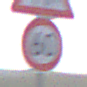
Verkehrszeichen: Geschwindigkeit60
Zusatzzeichen oben: KinderRechts
Umgebung: Outdoor, Nature
Tageszeit: SunriseSunset
Wetter: Overcast
Licht: Natural
Jahreszeit: NotSpecified
Kontrast: LowContrast